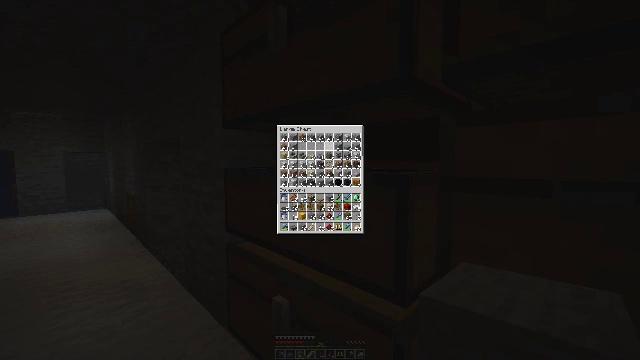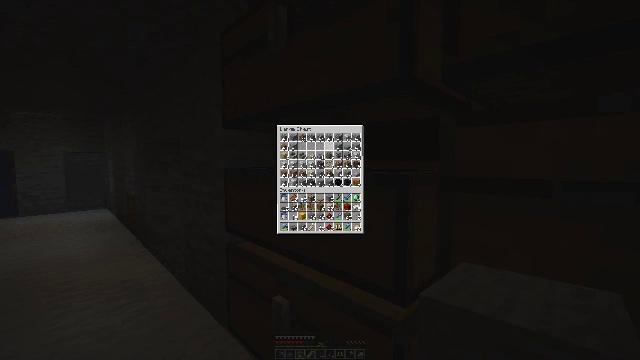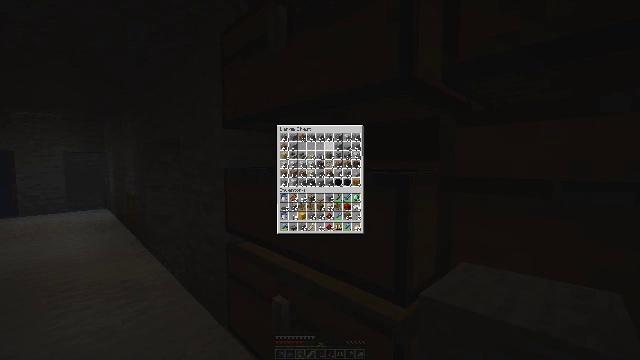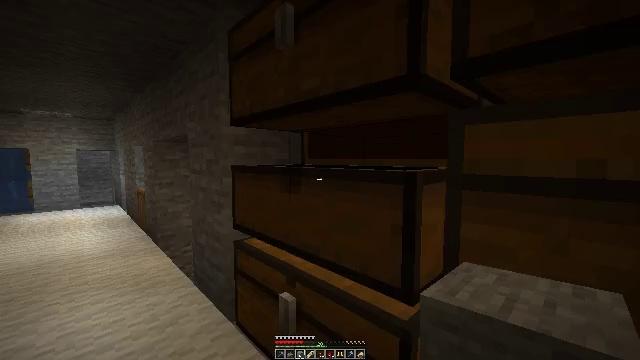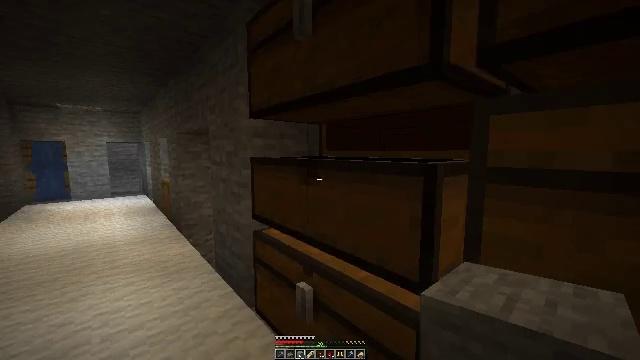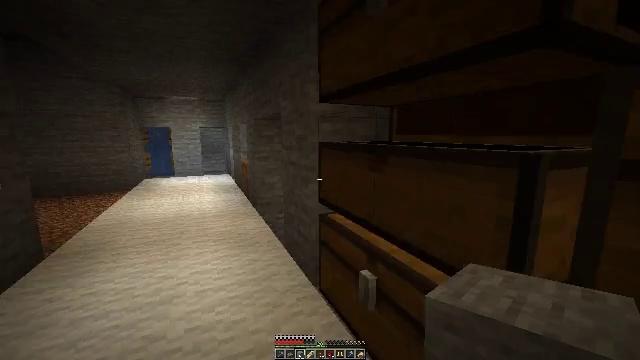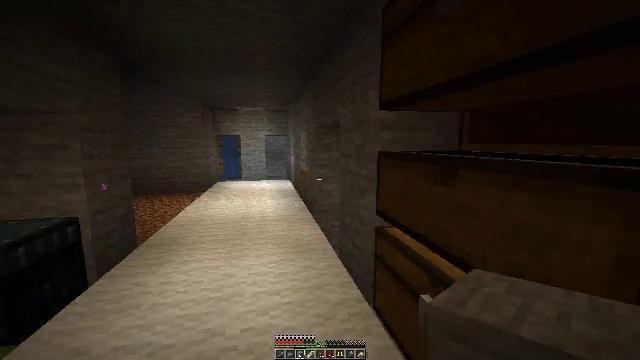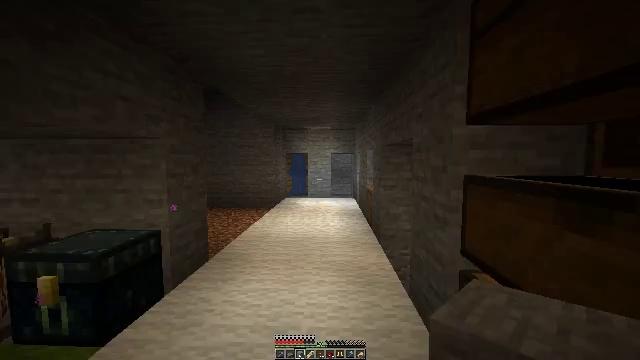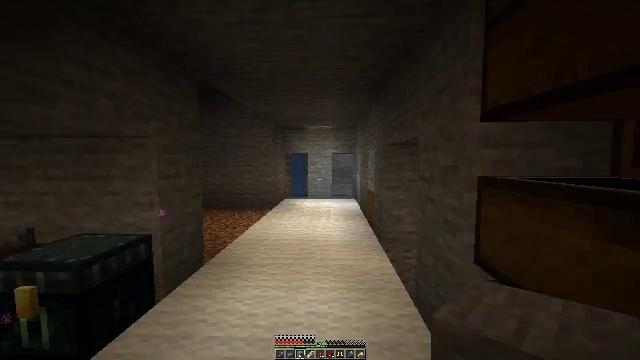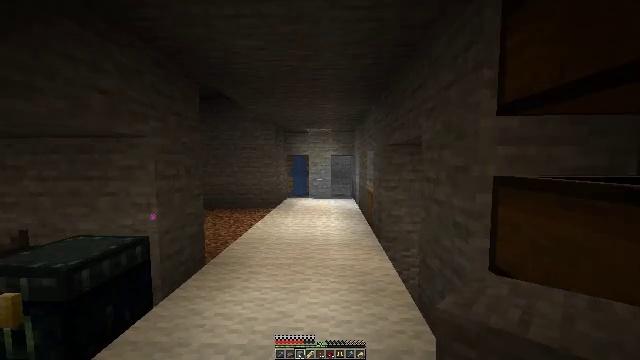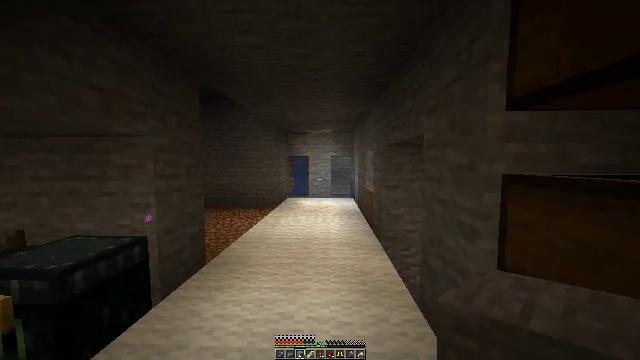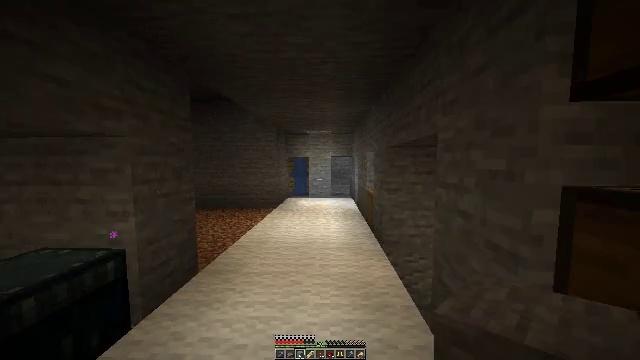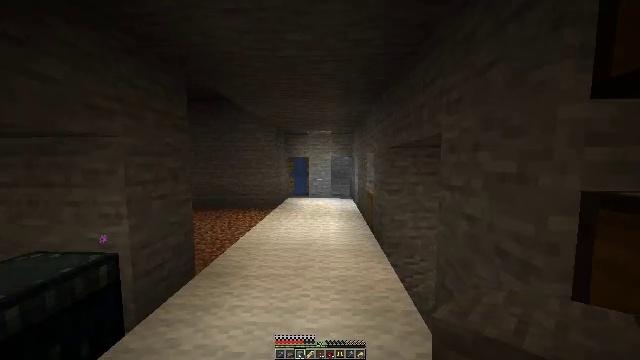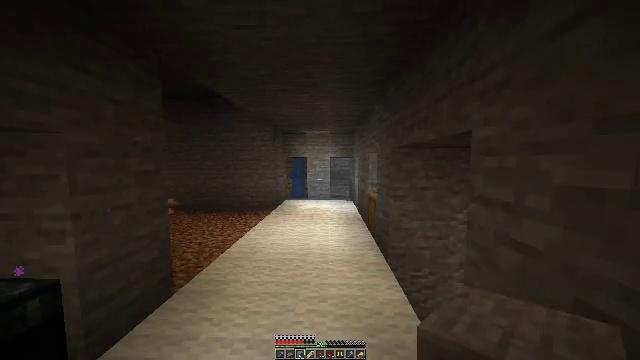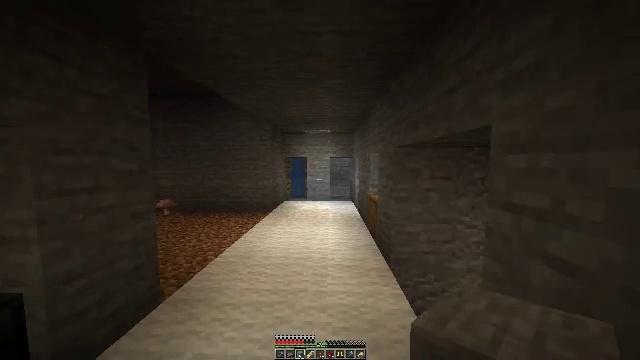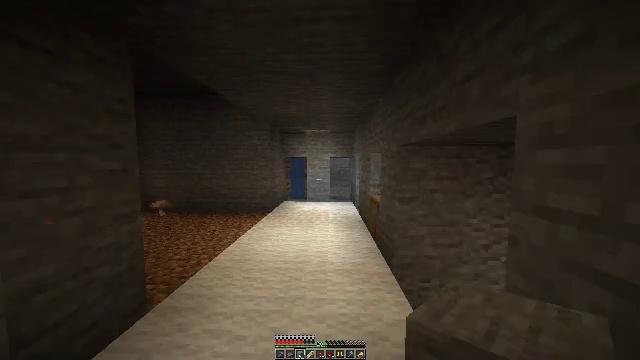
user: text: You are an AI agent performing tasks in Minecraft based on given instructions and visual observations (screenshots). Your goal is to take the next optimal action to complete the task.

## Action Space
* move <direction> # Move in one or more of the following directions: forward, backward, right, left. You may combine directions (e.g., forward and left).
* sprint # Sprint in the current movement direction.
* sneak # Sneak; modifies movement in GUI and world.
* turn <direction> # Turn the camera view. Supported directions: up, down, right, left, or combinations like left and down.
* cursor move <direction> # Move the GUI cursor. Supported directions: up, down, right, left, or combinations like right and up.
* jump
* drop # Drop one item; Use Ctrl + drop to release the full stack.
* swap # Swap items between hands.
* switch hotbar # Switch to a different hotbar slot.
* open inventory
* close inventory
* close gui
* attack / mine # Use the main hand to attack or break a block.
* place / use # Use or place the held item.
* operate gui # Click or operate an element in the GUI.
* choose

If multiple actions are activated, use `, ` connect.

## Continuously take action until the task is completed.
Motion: motion action
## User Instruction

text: Break the brown mushroom from its spot.
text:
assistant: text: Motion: sneak
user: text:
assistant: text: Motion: sneak
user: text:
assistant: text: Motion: turn left, close inventory
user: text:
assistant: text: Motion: turn left and down, close inventory
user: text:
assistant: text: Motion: move forward, turn left and down, close inventory
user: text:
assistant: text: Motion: move forward, turn left and up
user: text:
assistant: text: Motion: move forward, turn left and up
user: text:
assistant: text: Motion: move forward, sprint
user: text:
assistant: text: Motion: move forward, sprint
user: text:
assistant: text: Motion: move forward, sprint
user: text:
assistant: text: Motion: move forward, sprint
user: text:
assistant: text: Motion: move forward
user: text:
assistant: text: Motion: move forward
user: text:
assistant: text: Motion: move forward
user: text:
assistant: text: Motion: move forward
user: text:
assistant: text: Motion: move forward, turn left
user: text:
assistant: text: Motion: move forward, turn left and down
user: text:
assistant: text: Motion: move forward, turn left and down
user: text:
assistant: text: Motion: move forward, turn right and down
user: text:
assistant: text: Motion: turn right and down
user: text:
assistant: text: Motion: turn right
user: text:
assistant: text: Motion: turn right and up
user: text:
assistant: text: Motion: move right, turn right and up
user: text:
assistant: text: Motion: move right, turn left
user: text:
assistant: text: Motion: move right, turn left
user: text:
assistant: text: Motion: move forward and move right, turn left
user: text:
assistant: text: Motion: move forward and move right
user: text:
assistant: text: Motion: move forward
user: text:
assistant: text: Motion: move forward
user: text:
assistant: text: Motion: move forward